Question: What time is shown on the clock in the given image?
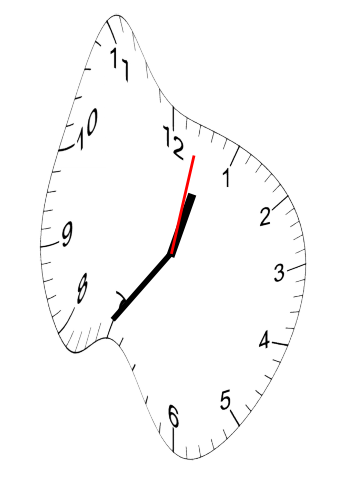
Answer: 12:36:02